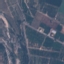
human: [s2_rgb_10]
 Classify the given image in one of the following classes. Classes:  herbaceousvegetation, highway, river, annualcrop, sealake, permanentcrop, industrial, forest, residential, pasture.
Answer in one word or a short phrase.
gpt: PermanentCrop